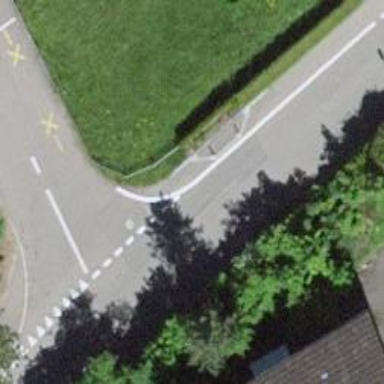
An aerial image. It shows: Kerb serving as barrier.